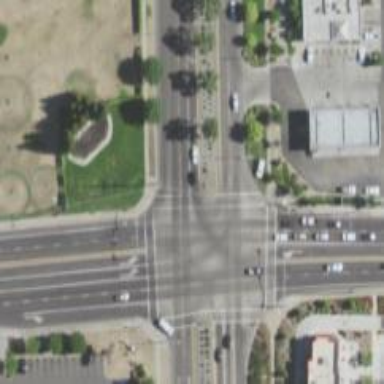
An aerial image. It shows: Marked crossing on the road.